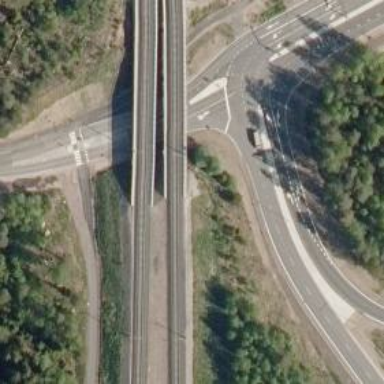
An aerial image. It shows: Railway signal supported by catenary mast.